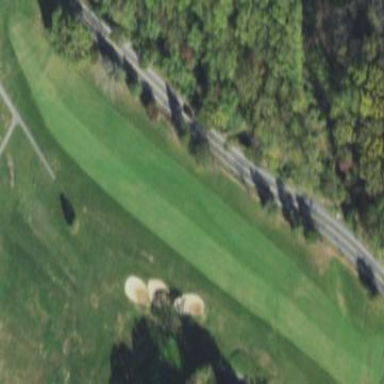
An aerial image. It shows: Grassy area designated as golf fairway.